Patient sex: M
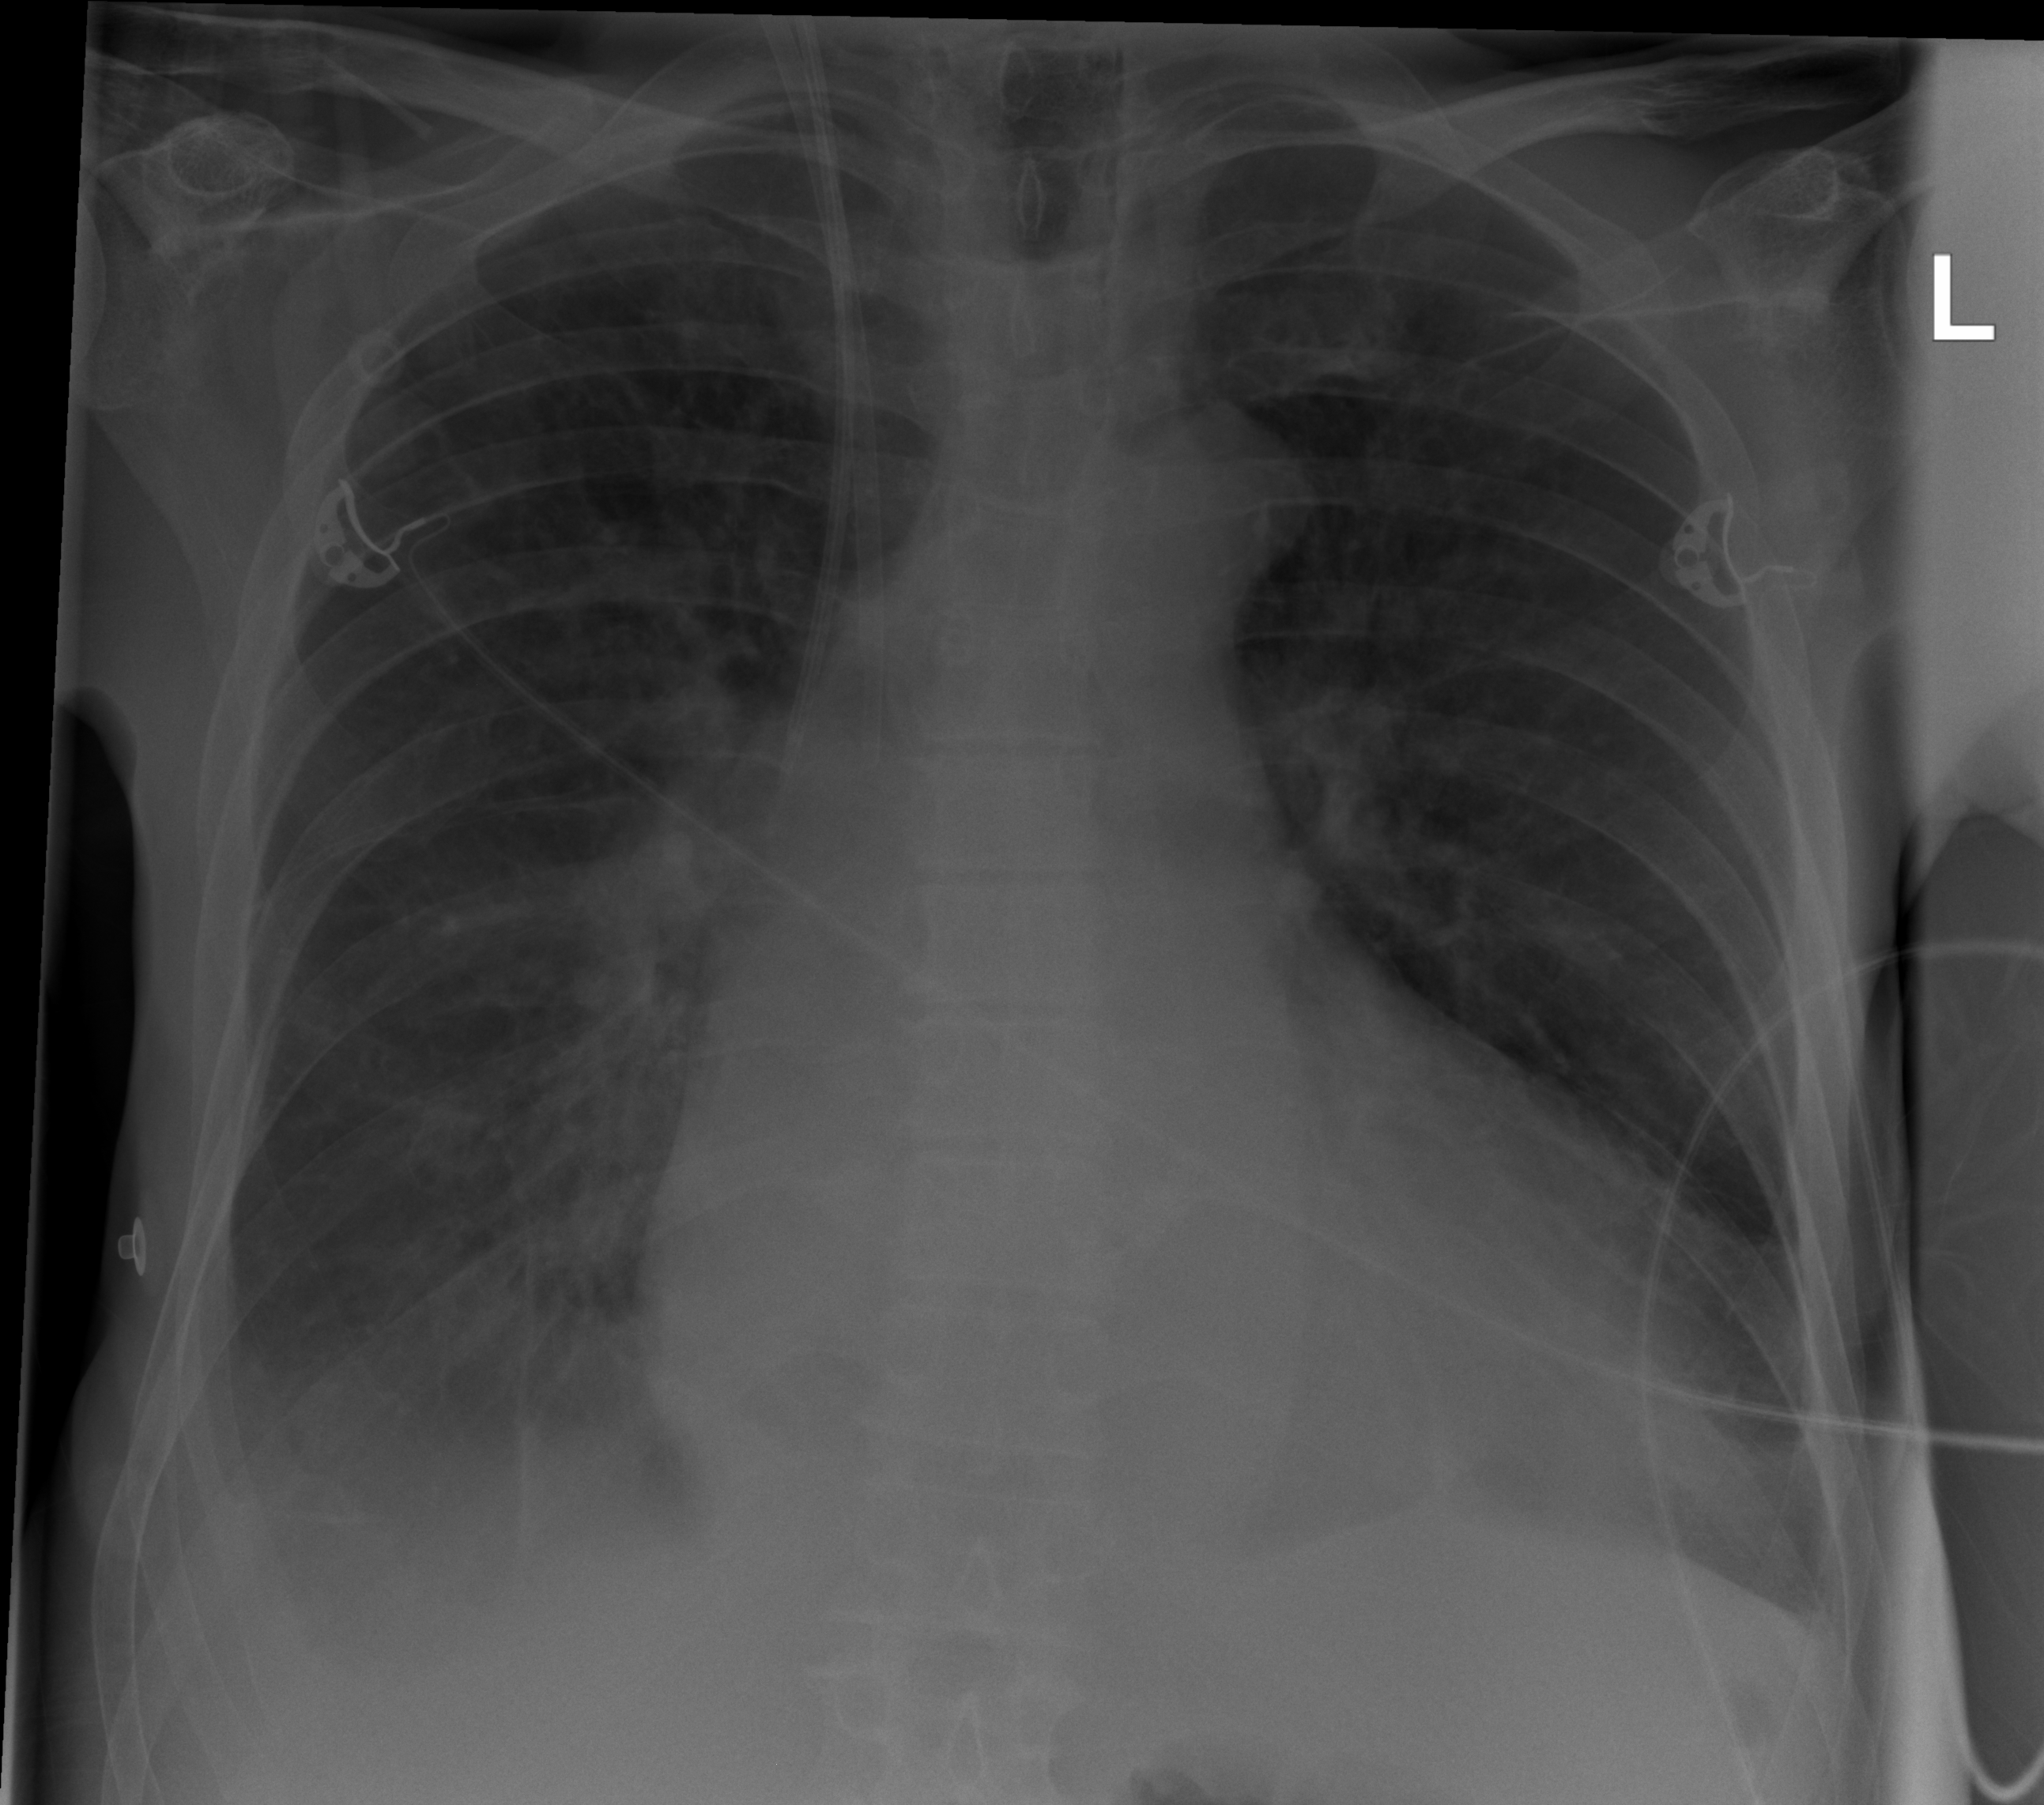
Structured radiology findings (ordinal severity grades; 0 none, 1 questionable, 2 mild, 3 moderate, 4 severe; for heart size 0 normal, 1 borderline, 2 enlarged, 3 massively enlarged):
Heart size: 3
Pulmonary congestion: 0
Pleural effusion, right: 2
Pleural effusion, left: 1
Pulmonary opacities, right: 0
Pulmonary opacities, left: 0
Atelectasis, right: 2
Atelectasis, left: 1